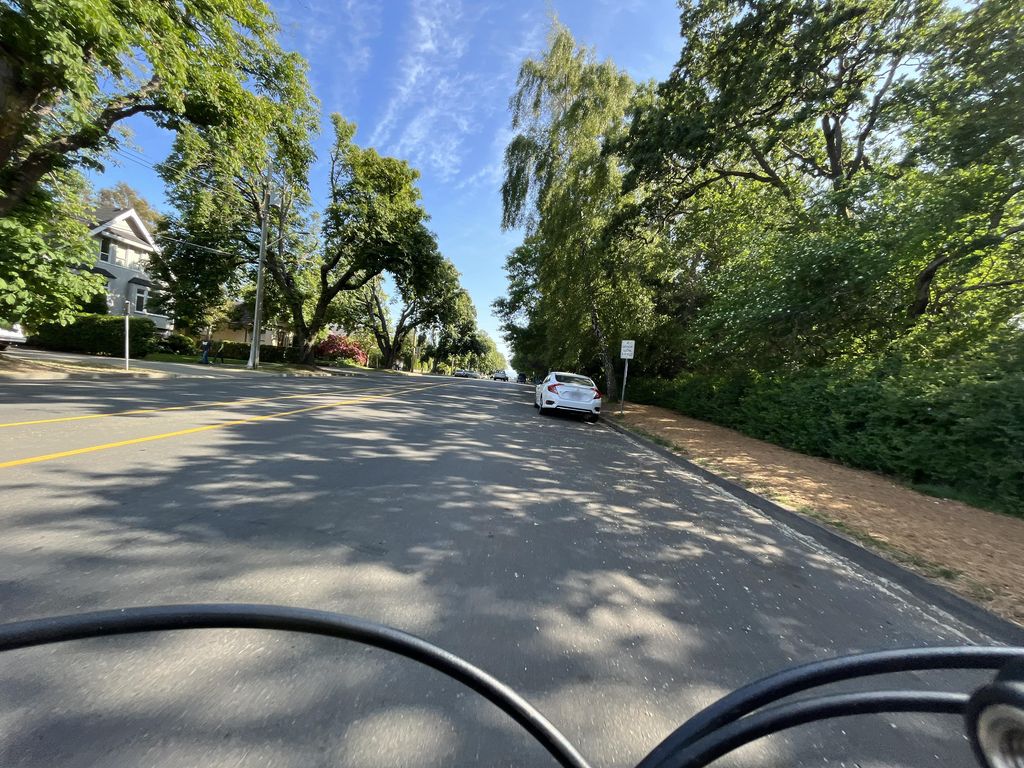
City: victoria